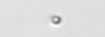
Label: nanoplankton_mix